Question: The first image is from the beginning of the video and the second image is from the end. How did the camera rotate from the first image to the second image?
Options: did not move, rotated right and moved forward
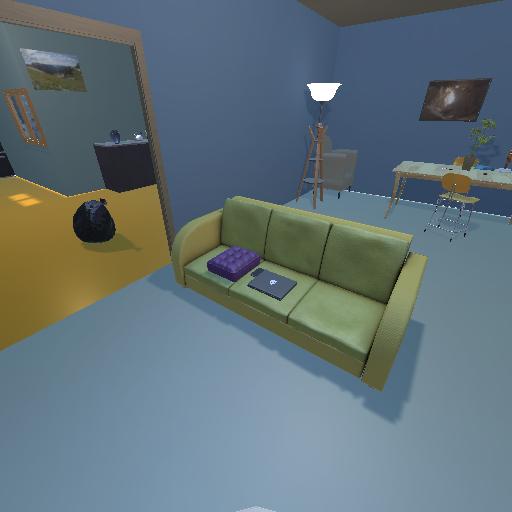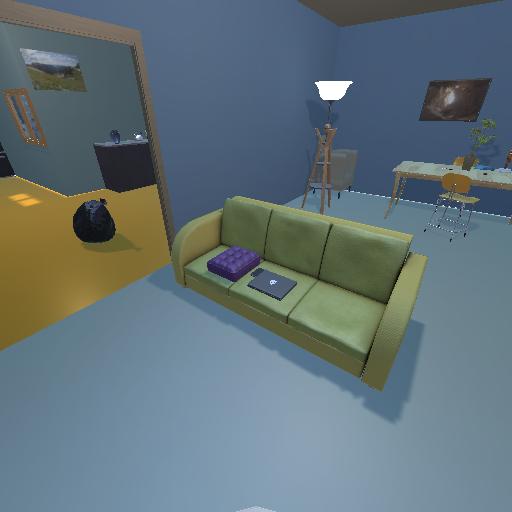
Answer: did not move